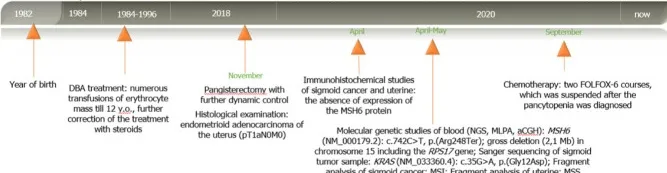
Personal and family history of patient A. (A) Timeline.
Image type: chart (chart)